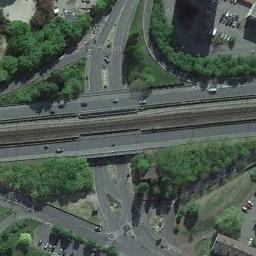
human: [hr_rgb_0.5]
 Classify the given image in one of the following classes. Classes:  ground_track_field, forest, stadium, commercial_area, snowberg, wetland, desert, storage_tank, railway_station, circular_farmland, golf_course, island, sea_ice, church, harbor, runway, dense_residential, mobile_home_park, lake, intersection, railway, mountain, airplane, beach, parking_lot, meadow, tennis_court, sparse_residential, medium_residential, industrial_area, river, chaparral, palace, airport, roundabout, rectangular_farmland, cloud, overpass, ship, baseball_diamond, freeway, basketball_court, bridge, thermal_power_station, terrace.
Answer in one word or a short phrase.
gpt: overpass